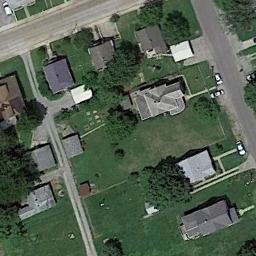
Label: medium_residential